Interaction volume radius: 5 \u00c5
Interaction volume height: 15 \u00c5
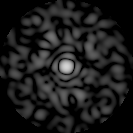
Disorder parameter: 0.7911